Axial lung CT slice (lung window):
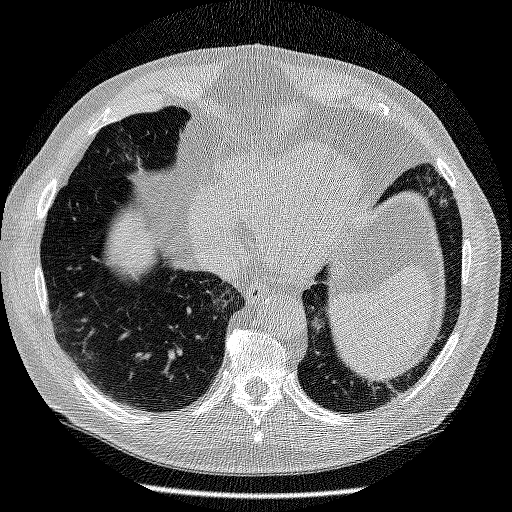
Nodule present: no